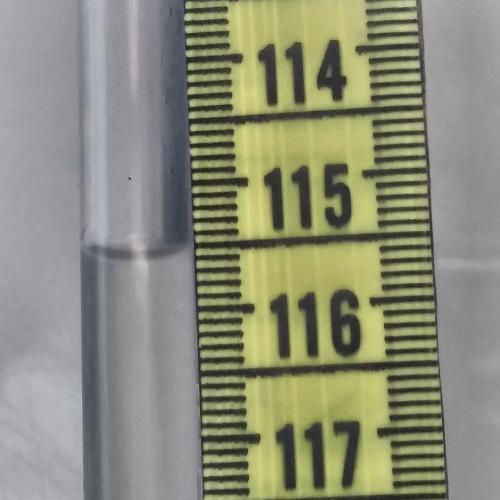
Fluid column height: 115.5 cm